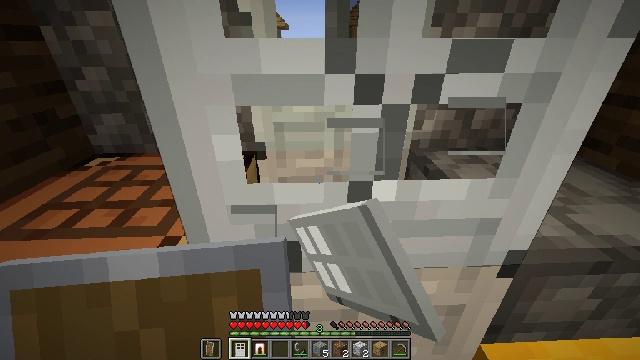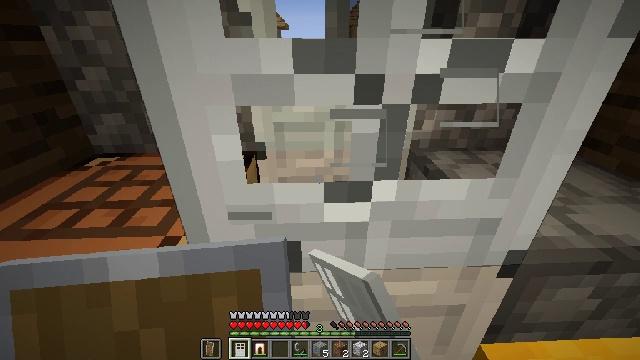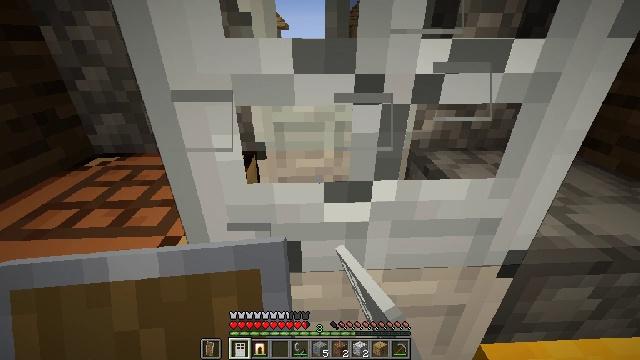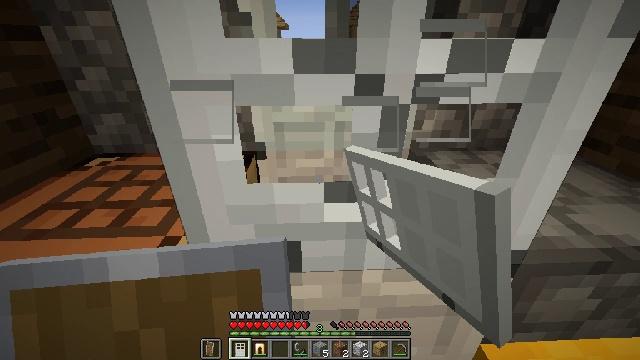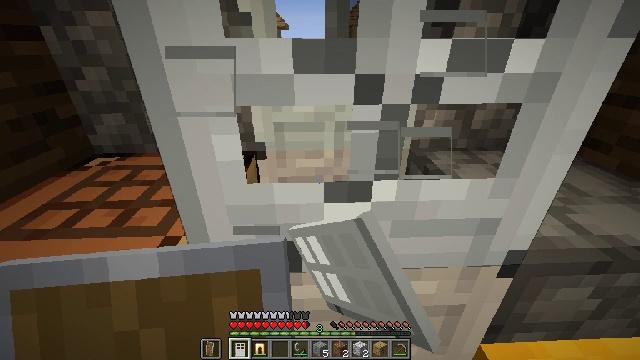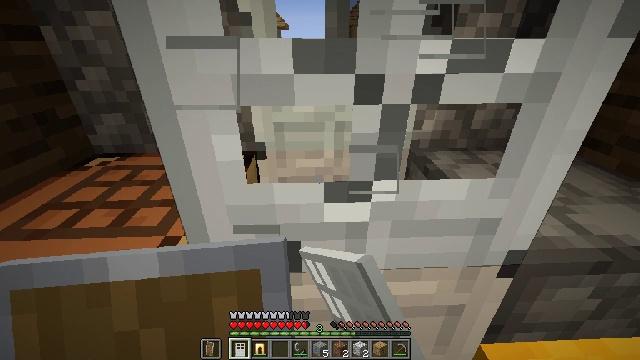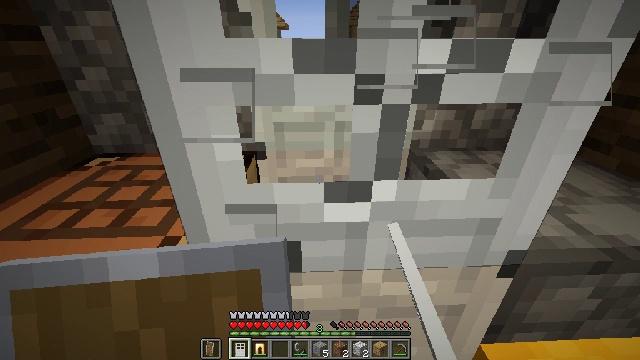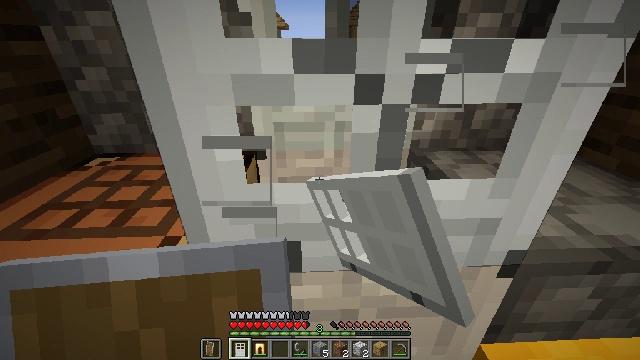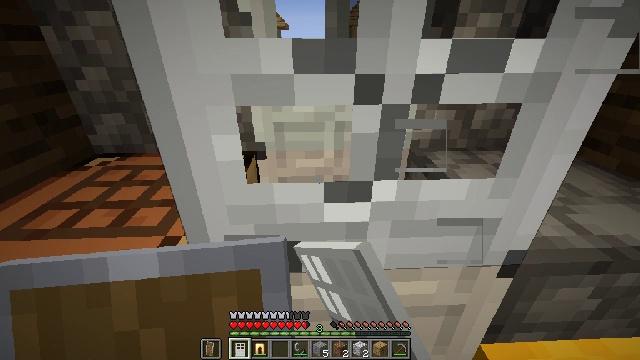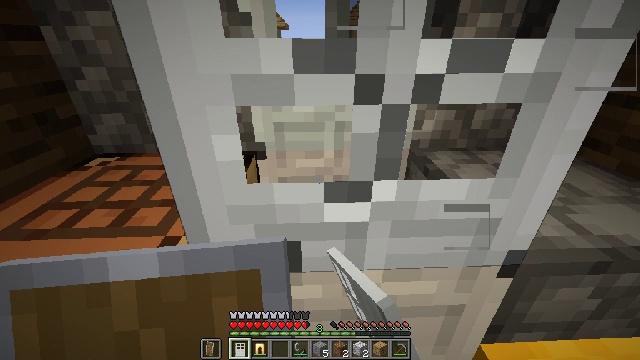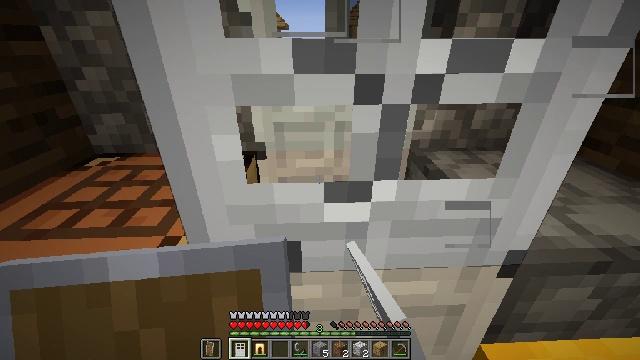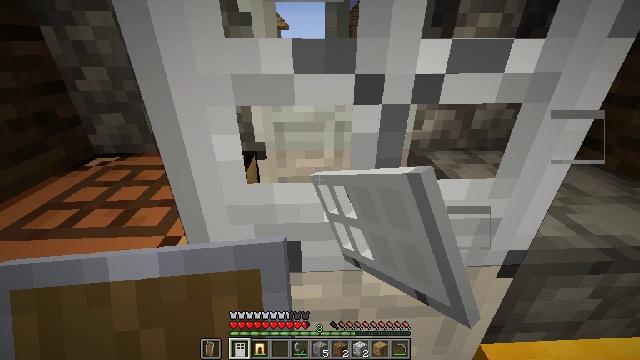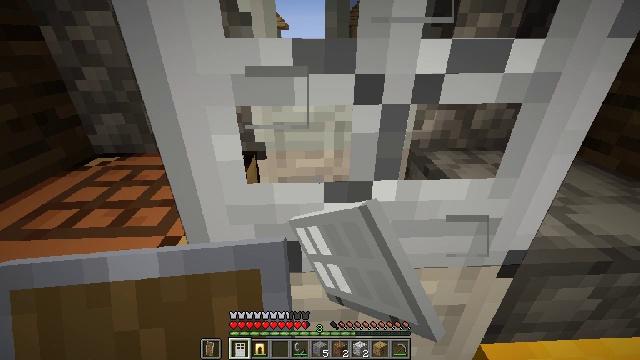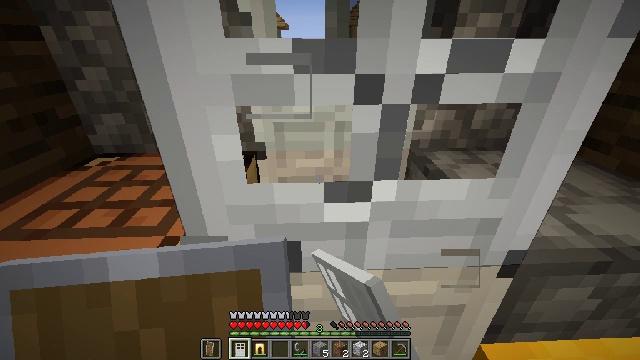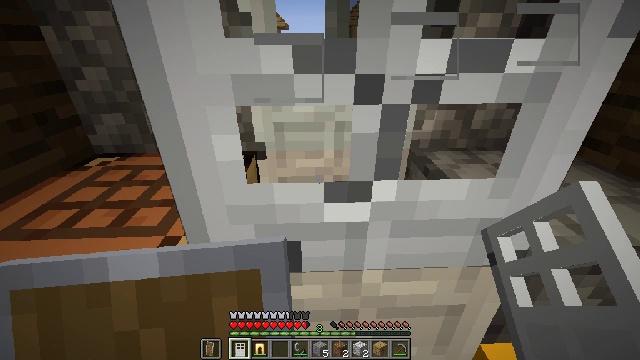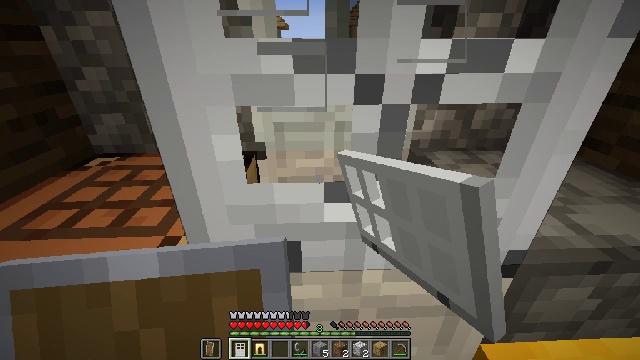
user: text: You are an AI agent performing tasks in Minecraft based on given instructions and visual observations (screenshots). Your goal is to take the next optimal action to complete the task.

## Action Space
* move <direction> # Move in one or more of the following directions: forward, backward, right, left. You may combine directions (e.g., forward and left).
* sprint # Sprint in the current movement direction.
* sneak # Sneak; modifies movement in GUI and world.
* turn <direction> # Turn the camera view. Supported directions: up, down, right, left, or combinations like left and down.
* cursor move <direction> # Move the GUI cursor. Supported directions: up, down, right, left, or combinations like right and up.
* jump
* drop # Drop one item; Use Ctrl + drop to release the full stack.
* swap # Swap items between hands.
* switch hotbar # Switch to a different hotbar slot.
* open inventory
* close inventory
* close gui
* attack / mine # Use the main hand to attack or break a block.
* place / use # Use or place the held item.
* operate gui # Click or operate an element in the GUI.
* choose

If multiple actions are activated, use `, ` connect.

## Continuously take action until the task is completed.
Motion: motion action
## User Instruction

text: Assemble a heavy weighted pressure plate with the crafting table.
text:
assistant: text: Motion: attack / mine
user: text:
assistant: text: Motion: attack / mine
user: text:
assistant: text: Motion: attack / mine
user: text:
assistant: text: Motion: attack / mine
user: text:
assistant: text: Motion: attack / mine
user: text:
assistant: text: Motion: attack / mine
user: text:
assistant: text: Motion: attack / mine
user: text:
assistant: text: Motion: attack / mine
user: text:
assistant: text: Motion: attack / mine
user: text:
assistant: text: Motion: attack / mine
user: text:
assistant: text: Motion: attack / mine
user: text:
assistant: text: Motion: attack / mine
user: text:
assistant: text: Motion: attack / mine
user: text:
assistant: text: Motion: attack / mine
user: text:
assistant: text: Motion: attack / mine
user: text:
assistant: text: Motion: attack / mine
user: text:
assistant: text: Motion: attack / mine
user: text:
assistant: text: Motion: attack / mine
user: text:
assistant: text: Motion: attack / mine
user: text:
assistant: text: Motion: attack / mine
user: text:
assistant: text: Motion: attack / mine
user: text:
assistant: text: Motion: attack / mine
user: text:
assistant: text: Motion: attack / mine
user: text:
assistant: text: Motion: attack / mine
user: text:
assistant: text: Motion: attack / mine
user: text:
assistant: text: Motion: attack / mine
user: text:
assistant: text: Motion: attack / mine
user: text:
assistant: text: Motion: attack / mine
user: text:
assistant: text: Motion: attack / mine
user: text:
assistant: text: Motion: attack / mine